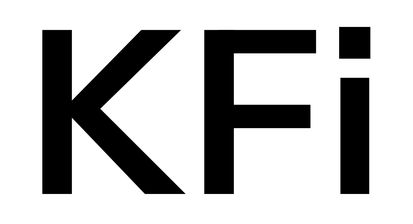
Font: InstrumentSans_SemiBold